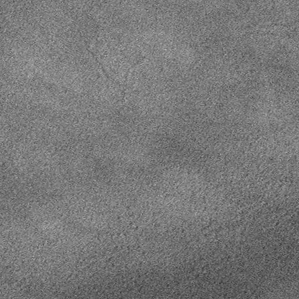
Label: frost